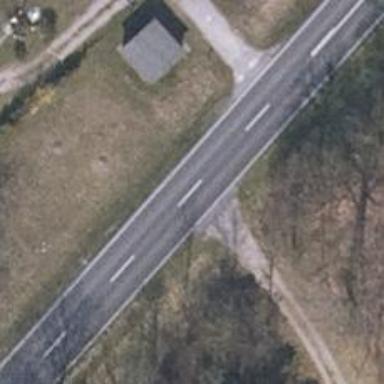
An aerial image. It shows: Secondary road with asphalt surface.